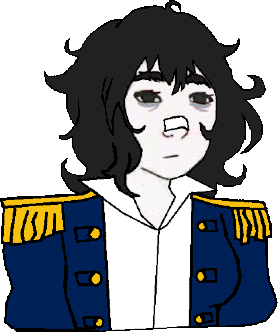
Label: 5_Doomer_Girl